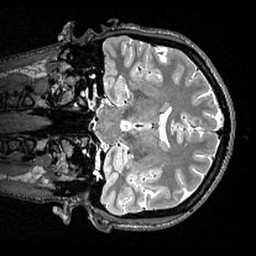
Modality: T2w
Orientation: coronal
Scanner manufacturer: siemens
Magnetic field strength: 3 T
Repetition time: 3 s
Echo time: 0.418 s